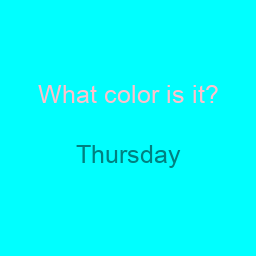
Color: teal
Background color: cyan
Question text color: pink